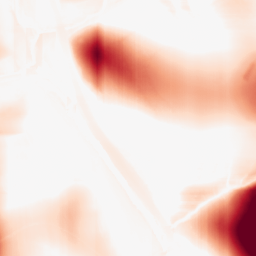
Category: morphological
Decomposition family: rolling_ball
Decomposition parameters: radius: 50
Upsampling method: quintic
Upsampling parameters: scale: 2
Upsampling scale: 2